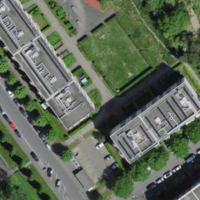
EUNIS habitat code: 54
Species observed at this site:
Malva sylvestris